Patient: sex M, age 51
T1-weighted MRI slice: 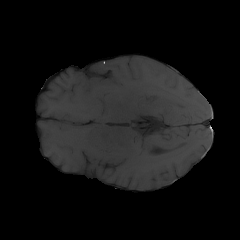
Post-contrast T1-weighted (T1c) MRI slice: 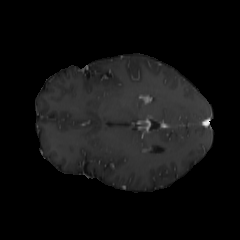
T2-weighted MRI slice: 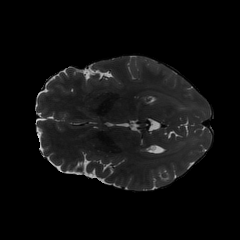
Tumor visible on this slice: no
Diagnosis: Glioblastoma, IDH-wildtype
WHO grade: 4